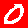
Digit: 0